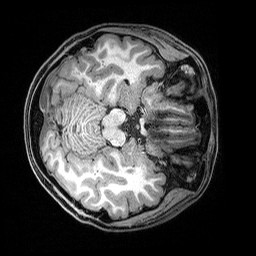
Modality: T1w
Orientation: axial
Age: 20
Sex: female
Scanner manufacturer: siemens
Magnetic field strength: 3 T
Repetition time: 2.5 s
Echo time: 0.00369 s